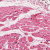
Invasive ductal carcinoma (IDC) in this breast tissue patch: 0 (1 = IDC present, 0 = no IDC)